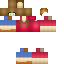
A female human skin with medium skin, wearing brown long hair dressed in a red tshirt and red pants, featuring a closed mouth.